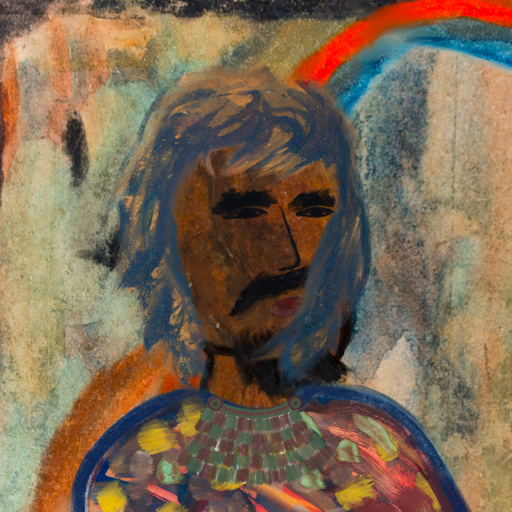
Background: Childish, Head And Neck Side: Mosgoul, Face Side: Mosgoul, Bust: Mother_And_Son_Mother, Hair Side: In_The_Sun, Head Accessory: Blank, Second Necklace: After_Raid, Necklace: Blank, Baby: Blank